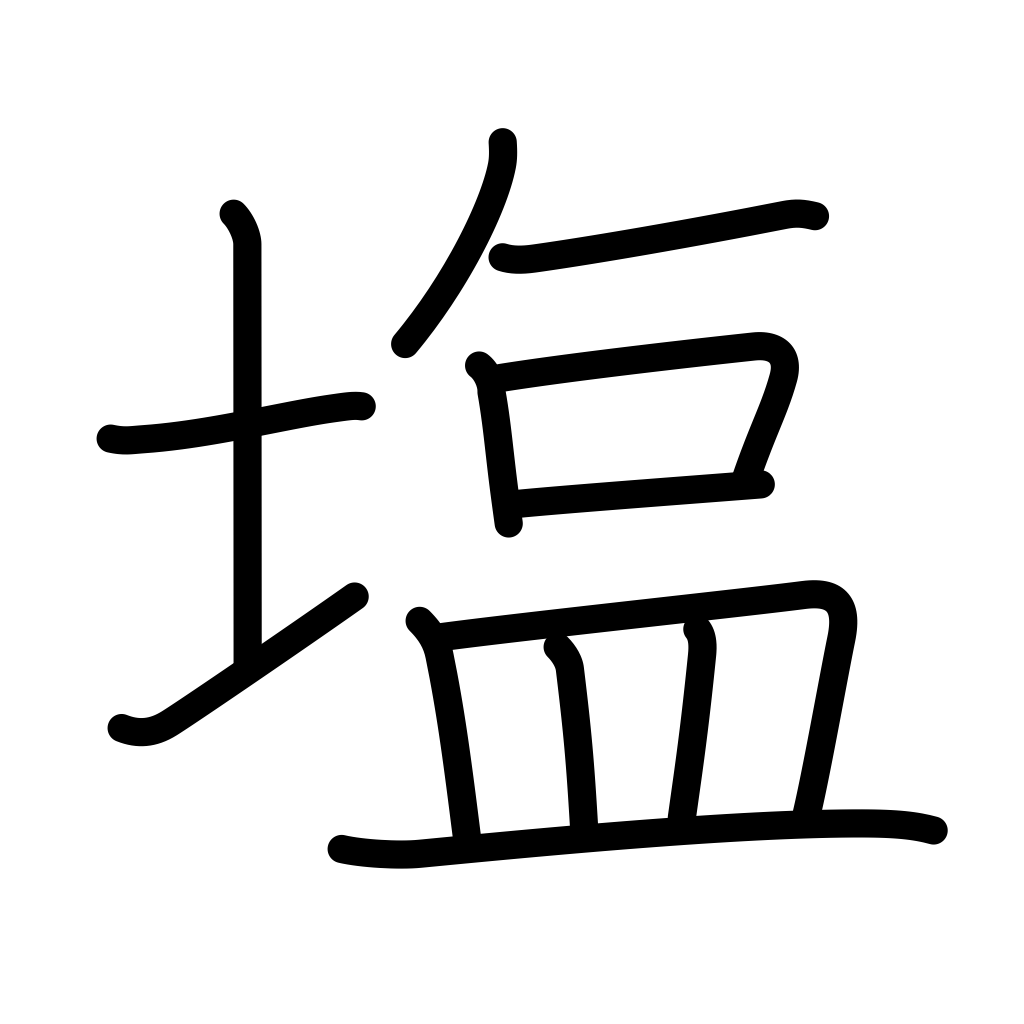
Meaning: salt